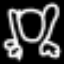
Label: frog